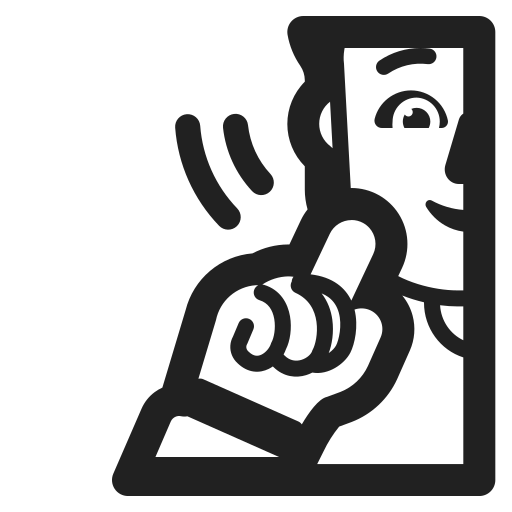
person deaf high contrast default